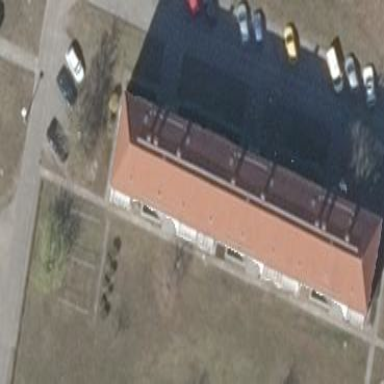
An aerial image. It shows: White building with hipped roof made of roof tiles.